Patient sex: M
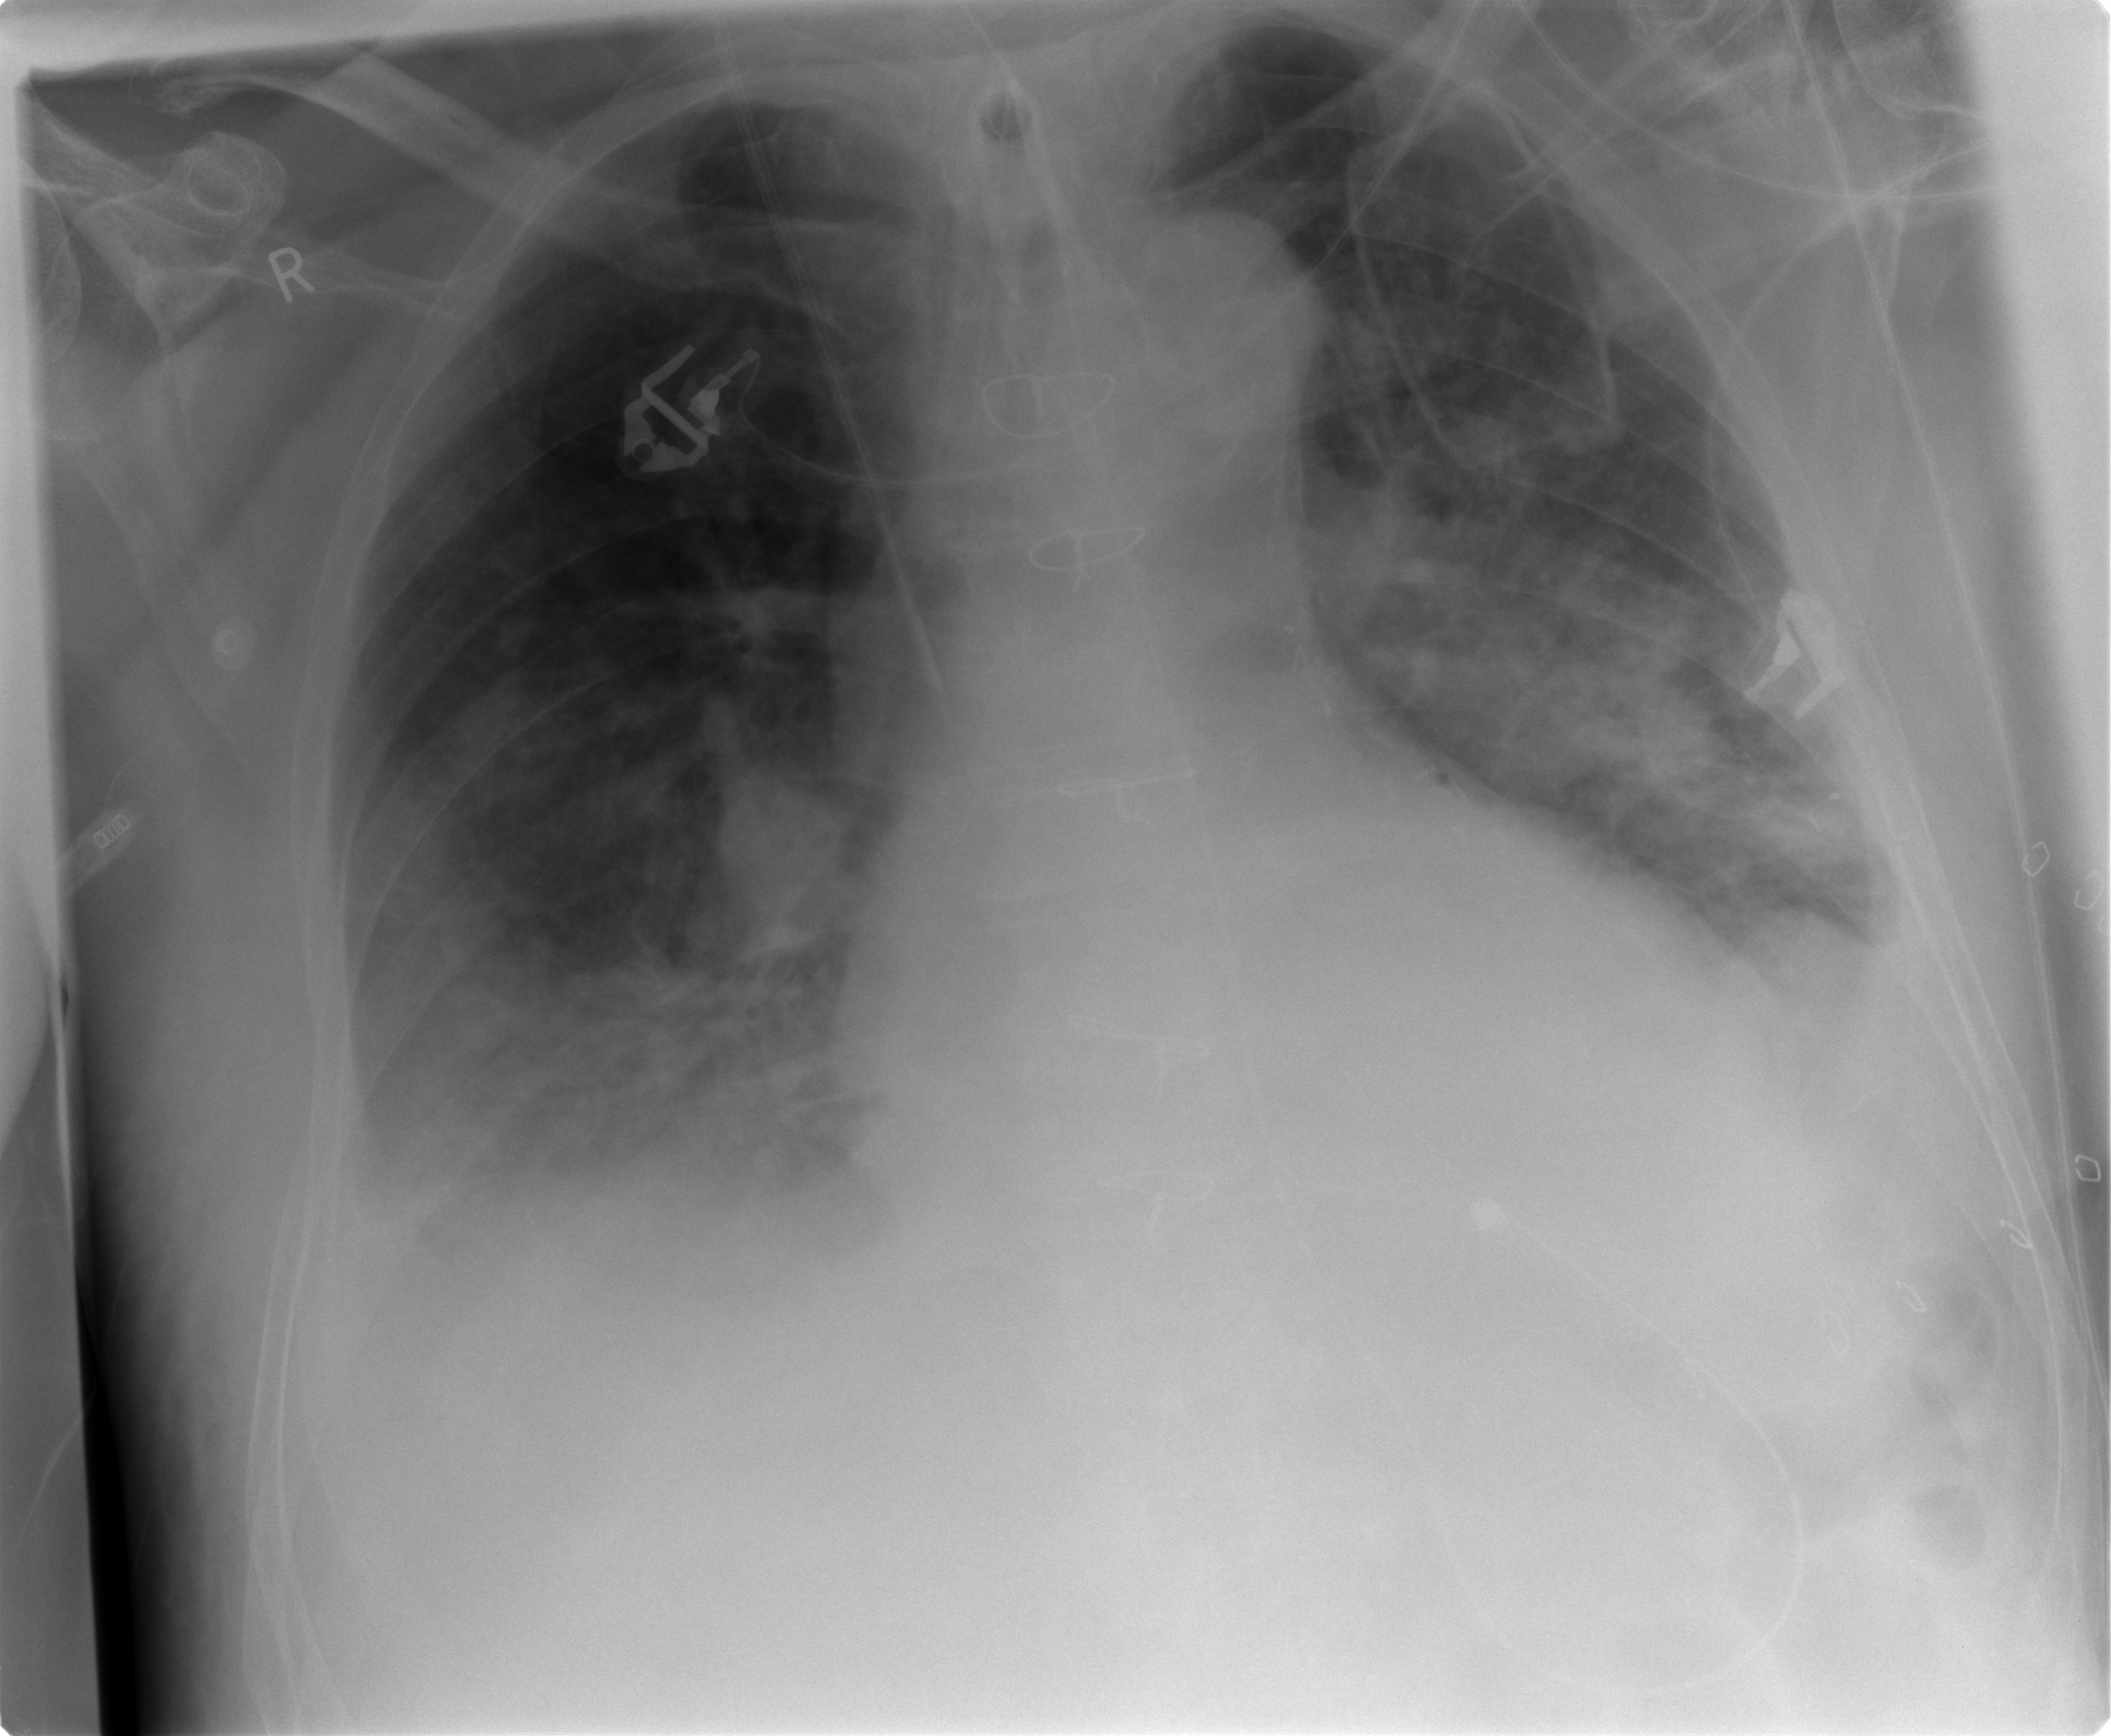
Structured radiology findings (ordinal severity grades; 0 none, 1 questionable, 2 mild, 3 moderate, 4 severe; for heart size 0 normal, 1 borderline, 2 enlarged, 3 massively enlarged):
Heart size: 2
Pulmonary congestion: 1
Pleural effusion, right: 2
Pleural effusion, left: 2
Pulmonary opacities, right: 3
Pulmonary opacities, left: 3
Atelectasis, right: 2
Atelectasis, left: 2